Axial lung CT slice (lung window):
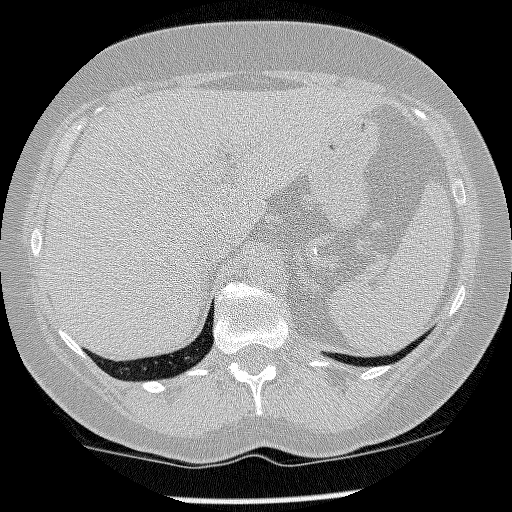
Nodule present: no